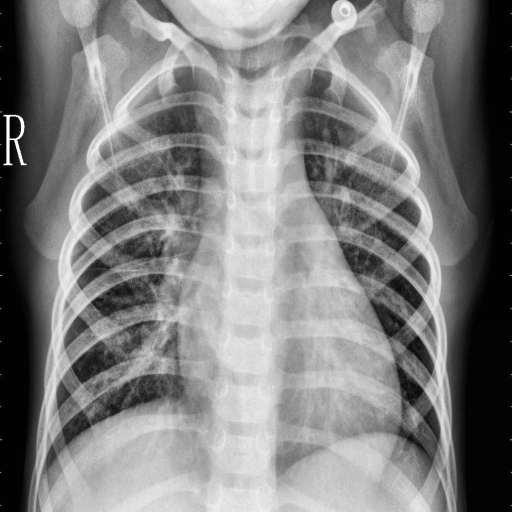
Finding: PNEUMONIA